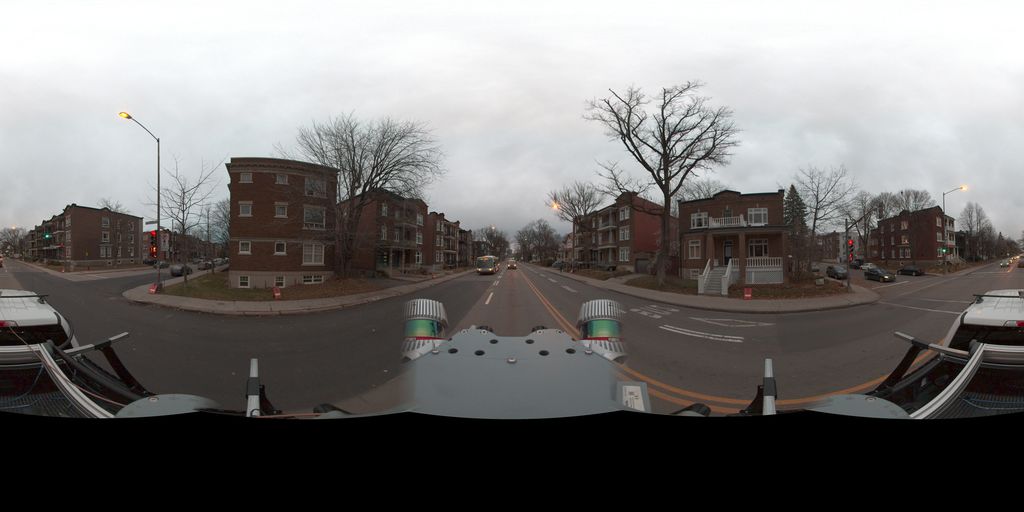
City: quebec_city